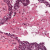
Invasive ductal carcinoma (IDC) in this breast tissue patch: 0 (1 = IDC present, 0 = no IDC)